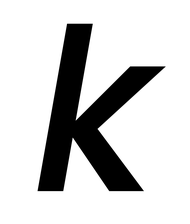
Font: Poppins-MediumItalic